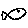
Label: fish